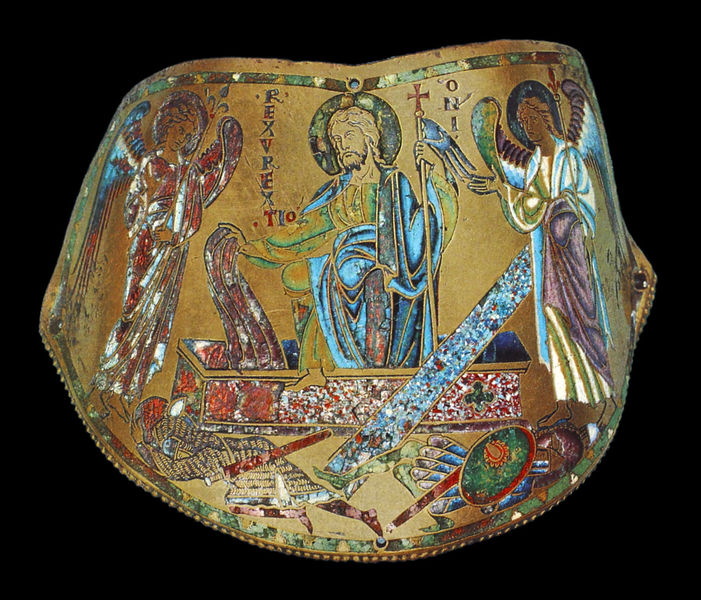
Titel: Armspanne (Armilla)
Institution: Paris, Musée du Louvre
Schlagwörter: blau, flügel, wasser, bunt, schmuck, türkis, rot, bart, tot, gewand, gold, haare, engel, schlafen, stab, fahne, inschrift, glänzend, metall, bad, schild, kreuz, perlmutt, schwert, text, waffen, soldat, strahl, löcher, intarsie, heiligenschein, christus, grab, jesus, antik, krieger, segen, edelstein, wächter, erzengel, reliquie, auferstehung, heiligenbild, christ, halbedelsteine, emaille, rex, oströmisch